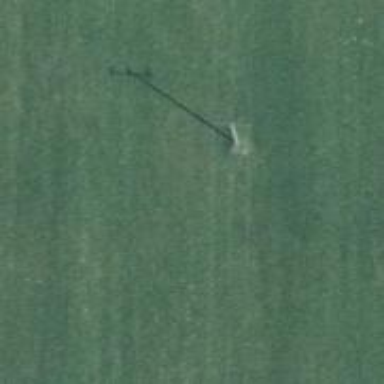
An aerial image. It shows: Power pole.